Field crop: tomato
Growth stage: 1
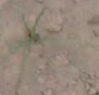
Species: cyperus